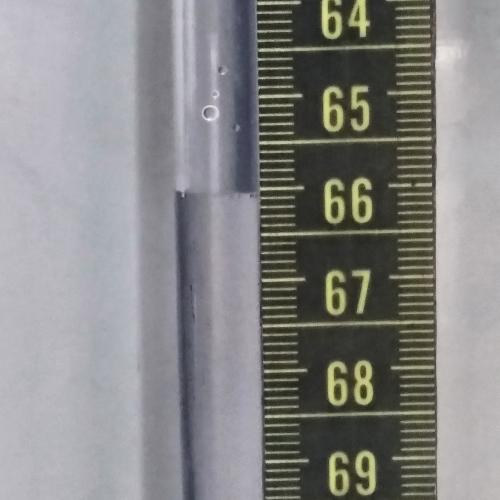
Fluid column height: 66.0 cm